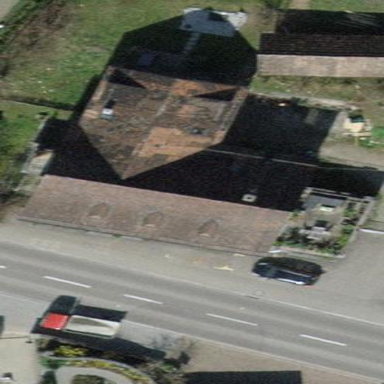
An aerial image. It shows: Semi-detached house with gabled roof.